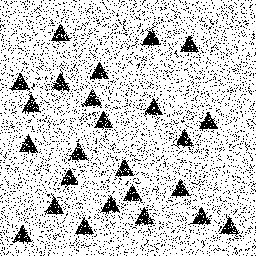
Squares: 0
Triangles: 25
Stars: 0
Total shapes: 25